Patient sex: M
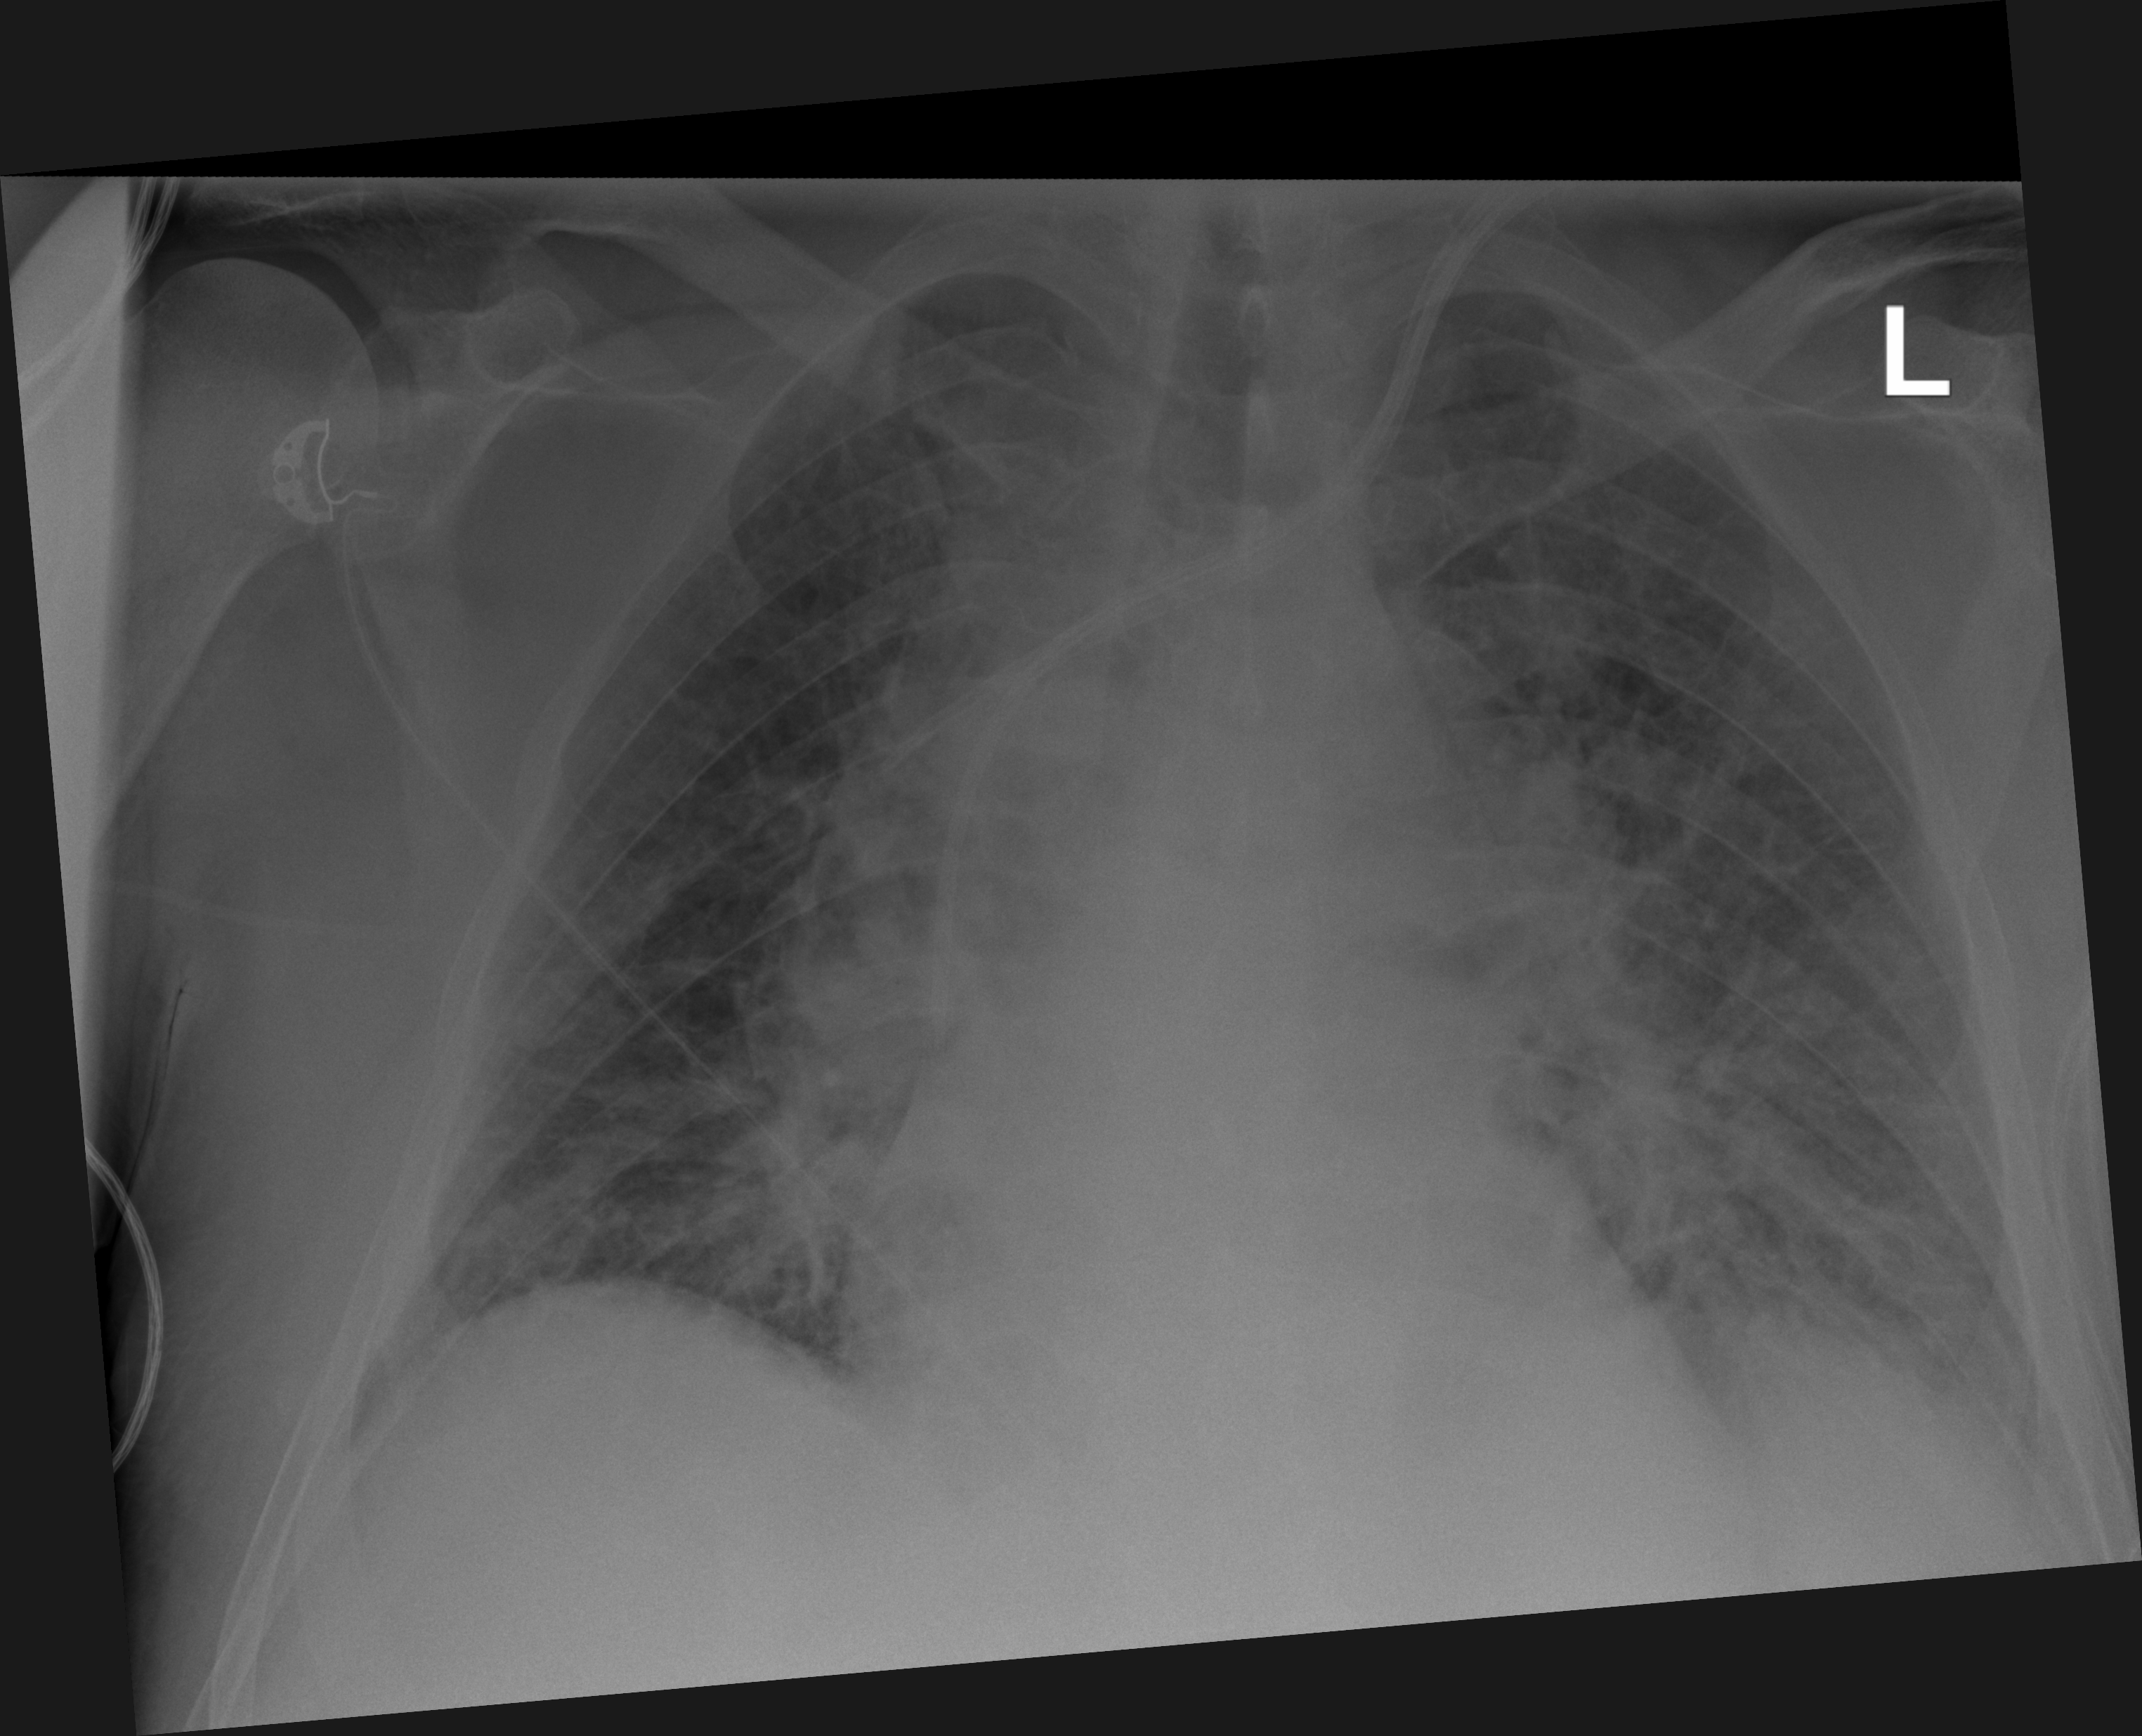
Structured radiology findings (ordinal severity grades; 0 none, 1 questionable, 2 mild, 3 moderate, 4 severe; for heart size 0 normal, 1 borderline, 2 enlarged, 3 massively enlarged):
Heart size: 2
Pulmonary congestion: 3
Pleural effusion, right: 0
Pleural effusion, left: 2
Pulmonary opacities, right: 2
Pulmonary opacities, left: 3
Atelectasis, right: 2
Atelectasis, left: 2